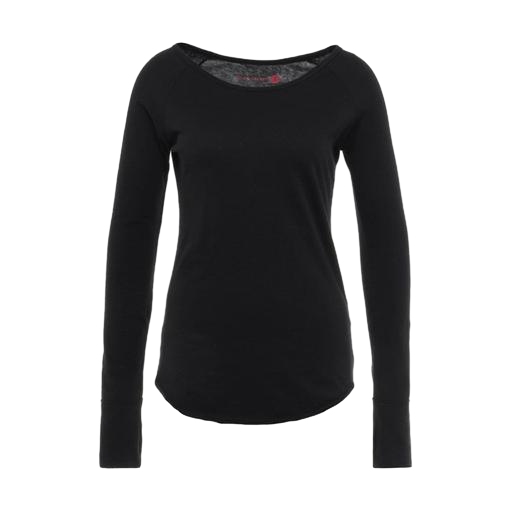
black scoop-neck raglan t-shirt, black women's perry thermal long sleeve top, active long-sleeve tee, white background